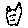
Label: cat